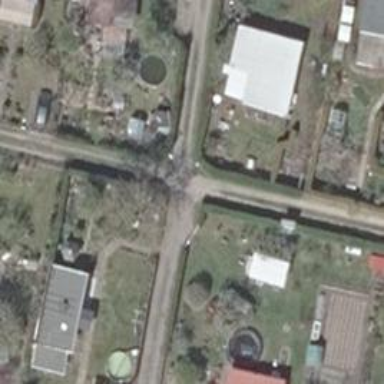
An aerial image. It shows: Alley track.